Question: When navigating through a page stack i've discovered that when i visit the same page twice the '<ion-back-button>' does not behave as expected. Here is a graphic of the issue.

It seems that Ionic does not navigate back from the last data of 'Page 1' but rather of the first occurrence (red arrow). I've found a similar Github <URL> which should be fixed but it doesn't work for me.
Has anyone encountered this or can provide a fix/workaround?
'''
"@ionic-native/core": "^5.0.0",
"@ionic/angular": "^5.0.0",
'''
## update:
i created a <URL> on Github like suggested in the comments.
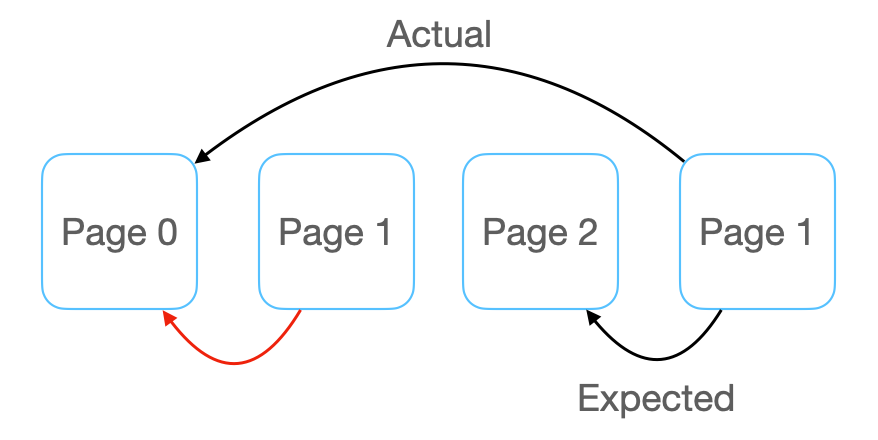
Answer: I've come across the exact same issue. I think the issue is based on the page url and not on the page component itself. If you navigate to an url that already exists in the navigation stack history, Ionic will redirect you to that existing page and will also remove all pages in between.
The workaround I'm using for now is to add a timestamp to each page's url that is likely to be added several times in the navigation stack. This will make sure that a new instance of a page component will be created and pushed into the stack instead of reusing an old one.
'''
import {NavController} from '@ionic/angular';
export class MyPage {
constructor(private navController: NavController) {}
navigate() {
// You can use an NavigationOptions object if needed
const options = { queryParams: { parameter: "value" } };
this.navController.navigateForward(['/url', new Date().getTime()], options);
}
}
'''
'''
<button (click)="navigate()">Navigate</button>
'''
Let me know if it works for you.